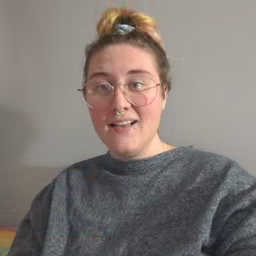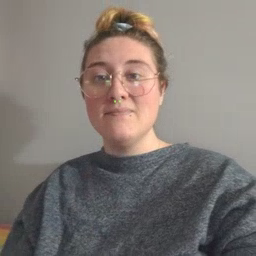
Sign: yellow